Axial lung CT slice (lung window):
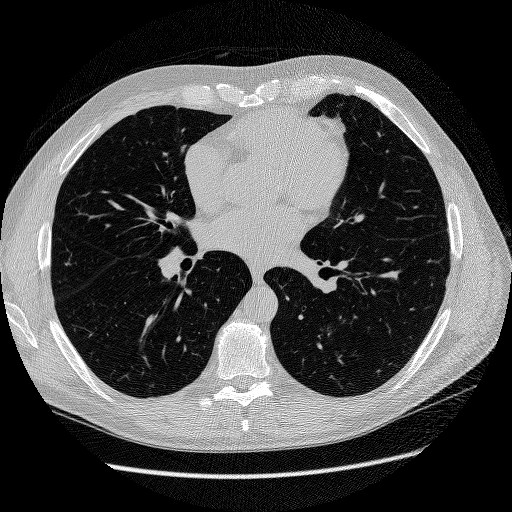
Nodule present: no